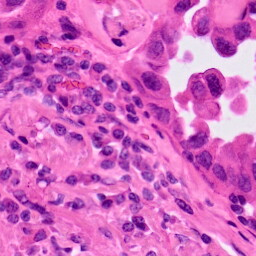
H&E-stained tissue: Lung